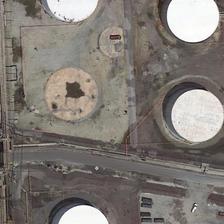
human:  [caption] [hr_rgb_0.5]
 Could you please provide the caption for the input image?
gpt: four white tanks are separated by roads .

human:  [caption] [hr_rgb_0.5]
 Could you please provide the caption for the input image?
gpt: four tanks are next to several roads .

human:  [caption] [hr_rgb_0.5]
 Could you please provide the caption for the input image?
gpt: several white, circle buildings are linked by complex pipelines .

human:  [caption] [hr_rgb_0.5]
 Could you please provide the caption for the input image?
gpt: three jars locate on the side of a highway and one jar locate on another side .

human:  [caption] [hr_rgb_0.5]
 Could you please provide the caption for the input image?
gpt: three storage tanks and one storage tank are in two sides of a road .